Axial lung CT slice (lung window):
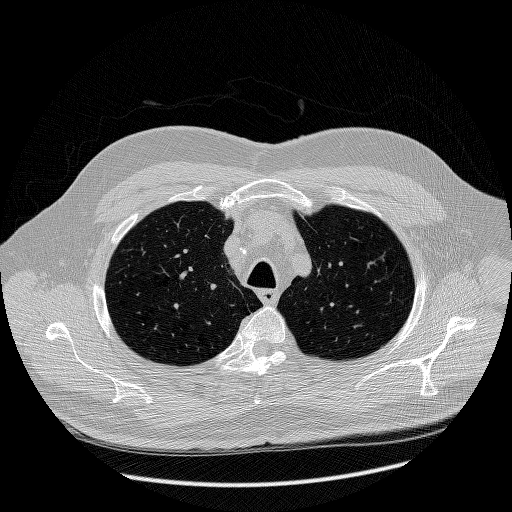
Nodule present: no